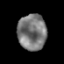
Tissue: prostate
Cell type: Myeloid cells
Senescence score: 0.3557
Nuclear area (px): 1008
Mean DAPI intensity: 120.86